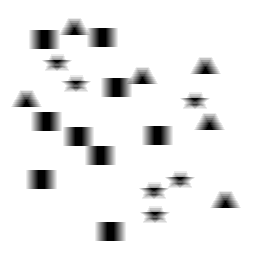
Squares: 9
Triangles: 6
Stars: 6
Total shapes: 21